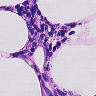
Metastatic tissue present: no